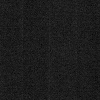
Atmospheric dust classification: dusty